Question: '''
byte[] pdfbyte = null;
try {
dbcon connect = new dbcon();
ServletContext context = this.getServletConfig().getServletContext();
String compiledFileName = context.getRealPath("/jasper/report3.jasper");
System.out.print(compiledFileName);
// String var = request.getParameter("var").toString();
//String res = JOptionPane.showInputDialog(null, "What is your name?", "Enter your name",JOptionPane.QUESTION_MESSAGE);
File reportFile = new File(compiledFileName);
HashMap parameters = new HashMap();
// // parameters.put("itemName", var);
parameters.put("ReportTitle", "MyReport");
// parameters.put("BaseDir", reportFile.getParentFile());
// parameters.put("EmpNo", 32504);
JasperPrint jasperPrint = null;
Connection conn = connect.dbstate().getConnection();
try {
try {
jasperPrint = JasperFillManager.fillReport(compiledFileName, parameters, conn);
pdfbyte = JasperExportManager.exportReportToPdf(jasperPrint);
} catch (Exception e) {
System.out.print("E" + e);
}
} catch (Exception ex) {
System.out.println("*** Could not create compiled jasper file: " + ex.getMessage());
} finally {
try {
connect.dbstate().close();
} catch (SQLException ex) {
System.out.println("could not close databse after filling the report ");
}
}
ServletOutputStream outstream = response.getOutputStream();
response.setContentType("application/pdf");
response.setContentLength(pdfbyte.length);
response.setHeader("Content-disposition", "inline; filename="Report.pdf"");
outstream.write(pdfbyte);
} catch (Exception e) {
System.out.print(e);
e.printStackTrace();
}
'''

I'm getting following error on Netbeans
'''
SEVERE: A web application registered the JBDC driver [oracle.jdbc.OracleDriver] but failed to unregister it when the web application was stopped. To prevent a memory leak, the JDBC Driver has been forcibly unregistered.
Ejava.lang.NullPointerExceptionjava.lang.NullPointerExceptionjava.lang.NullPointerException
at jasper.Report.processRequest(Report.java:63)
at jasper.Report.doGet(Report.java:75)
at javax.servlet.http.HttpServlet.service(HttpServlet.java:617)
at javax.servlet.http.HttpServlet.service(HttpServlet.java:717)
at org.apache.catalina.core.ApplicationFilterChain.internalDoFilter(ApplicationFilterChain.java:290)
at org.apache.catalina.core.ApplicationFilterChain.doFilter(ApplicationFilterChain.java:206)
at org.netbeans.modules.web.monitor.server.MonitorFilter.doFilter(MonitorFilter.java:393)
at org.apache.catalina.core.ApplicationFilterChain.internalDoFilter(ApplicationFilterChain.java:235)
at org.apache.catalina.core.ApplicationFilterChain.doFilter(ApplicationFilterChain.java:206)
at org.apache.catalina.core.StandardWrapperValve.invoke(StandardWrapperValve.java:233)
at org.apache.catalina.core.StandardContextValve.invoke(StandardContextValve.java:191)
at org.apache.catalina.core.StandardHostValve.invoke(StandardHostValve.java:127)
at org.apache.catalina.valves.ErrorReportValve.invoke(ErrorReportValve.java:102)
at org.apache.catalina.core.StandardEngineValve.invoke(StandardEngineValve.java:109)
at org.apache.catalina.connector.CoyoteAdapter.service(CoyoteAdapter.java:298)
at org.apache.coyote.http11.Http11AprProcessor.process(Http11AprProcessor.java:859)
at org.apache.coyote.http11.Http11AprProtocol$Http11ConnectionHandler.process(Http11AprProtocol.java:579)
at org.apache.tomcat.util.net.AprEndpoint$Worker.run(AprEndpoint.java:1555)
at java.lang.Thread.run(Thread.java:619)
'''
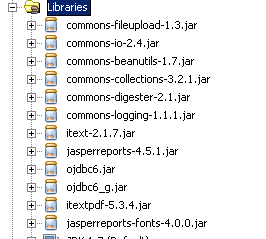
Answer: There wasn't any problem with code, I change all the library to latest updated one like 'jasperreport-4.5.1.jar' to 'jasperreport-5.1.0.jar' and It worked !!